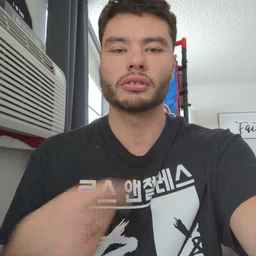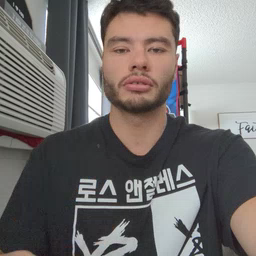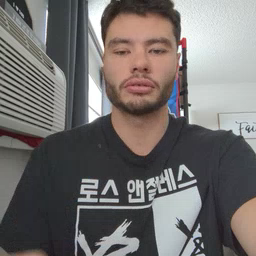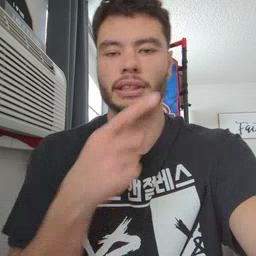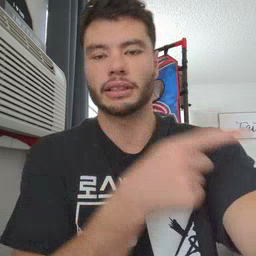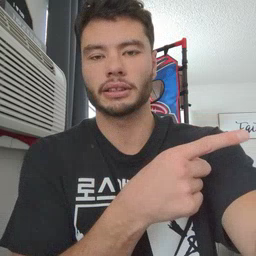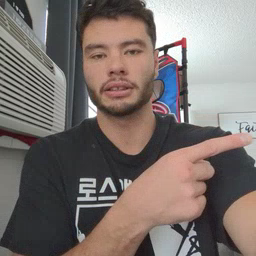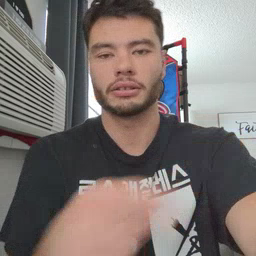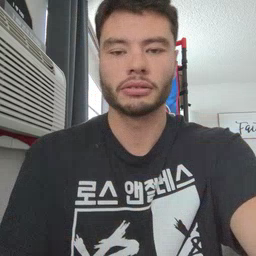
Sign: hesheit